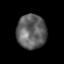
Tissue: prostate
Cell type: T cells
Senescence score: 0.3617
Nuclear area (px): 989
Mean DAPI intensity: 97.322